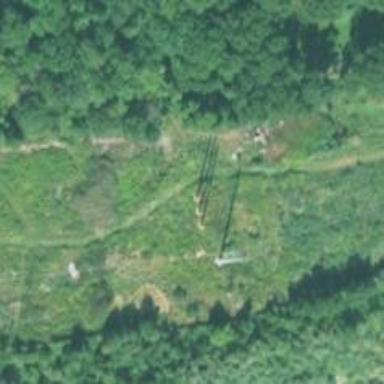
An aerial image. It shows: Power tower.